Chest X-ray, AP view. Patient: 22 years old, sex M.
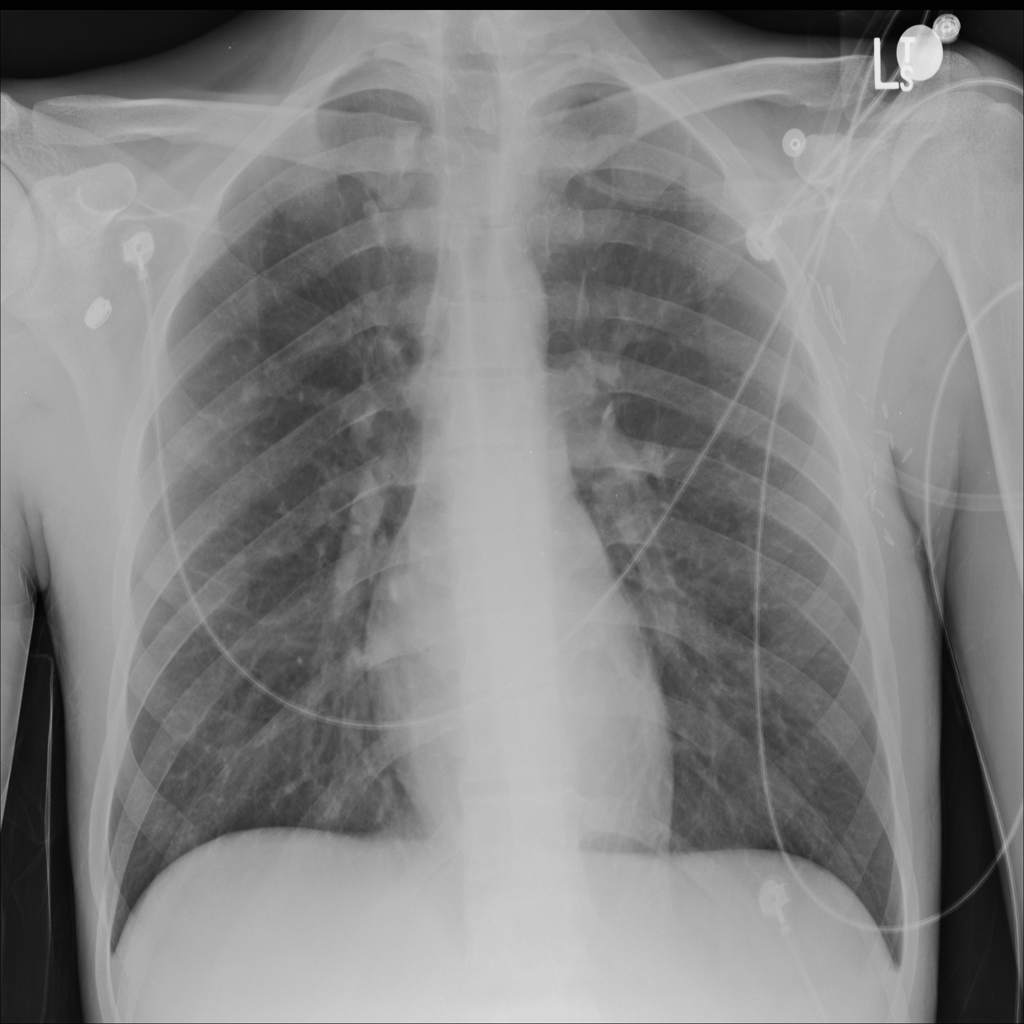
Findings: No Finding